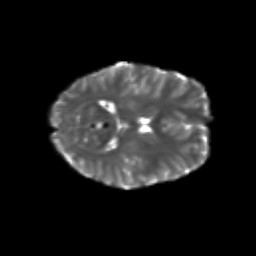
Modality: T2w
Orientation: axial
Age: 20
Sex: female
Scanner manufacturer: siemens
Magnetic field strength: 3 T
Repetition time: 3.5 s
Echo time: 0.104 s